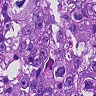
Metastatic tissue present: yes